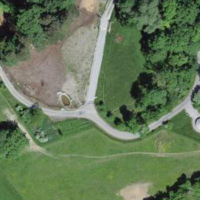
EUNIS habitat code: 53
Species observed at this site:
Cardamine pratensis
Libellula depressa
Tussilago farfara